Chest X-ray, PA view. Patient: 56 years old, sex F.
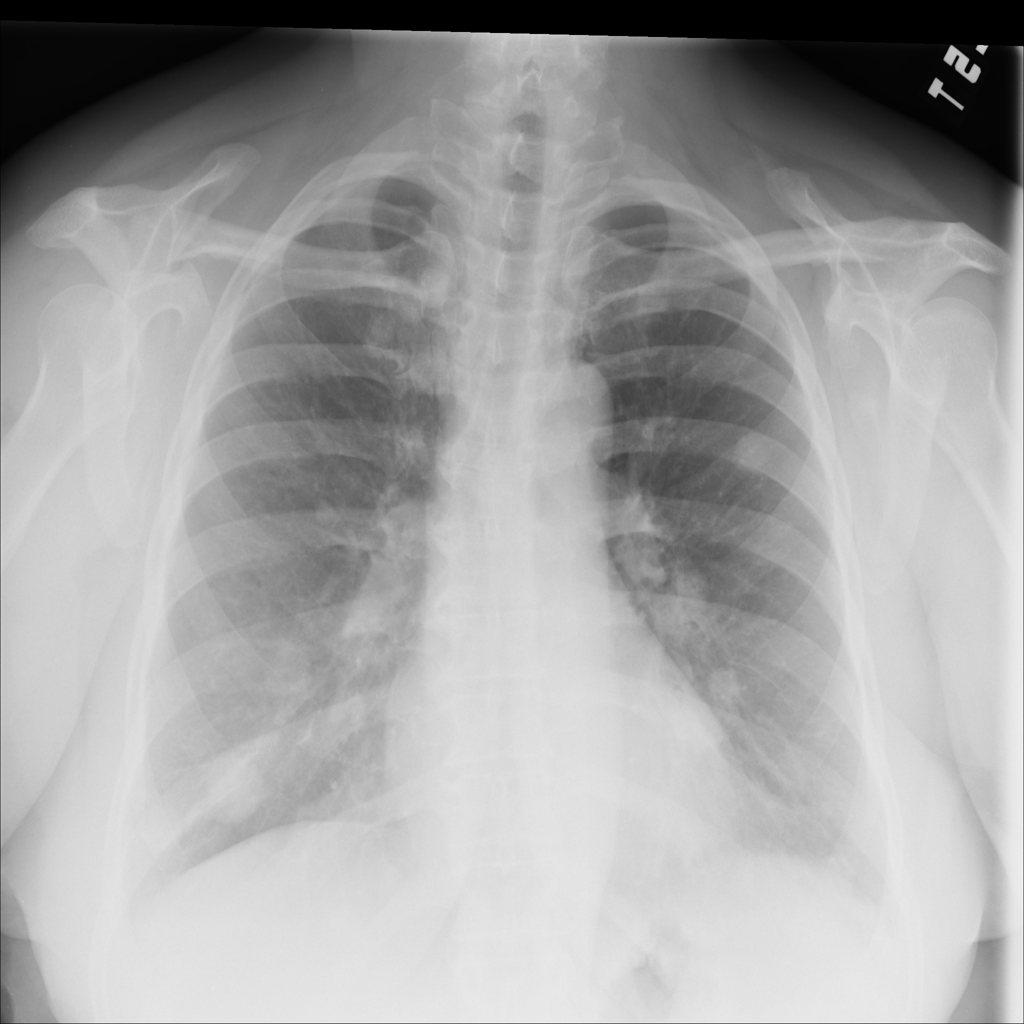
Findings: No Finding